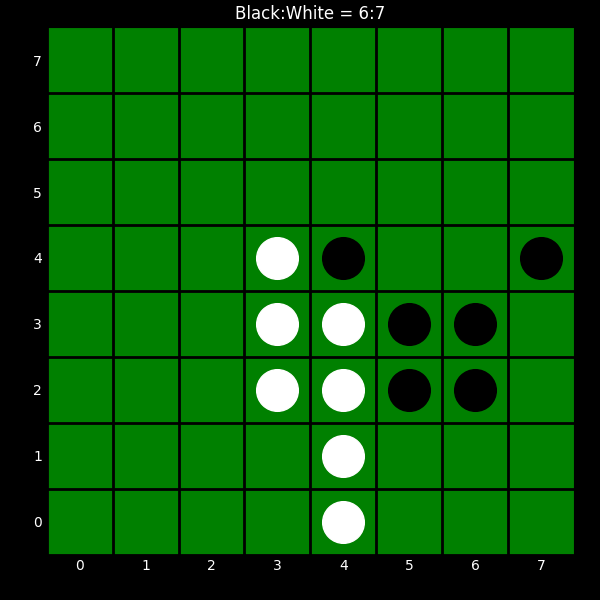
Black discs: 6
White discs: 7